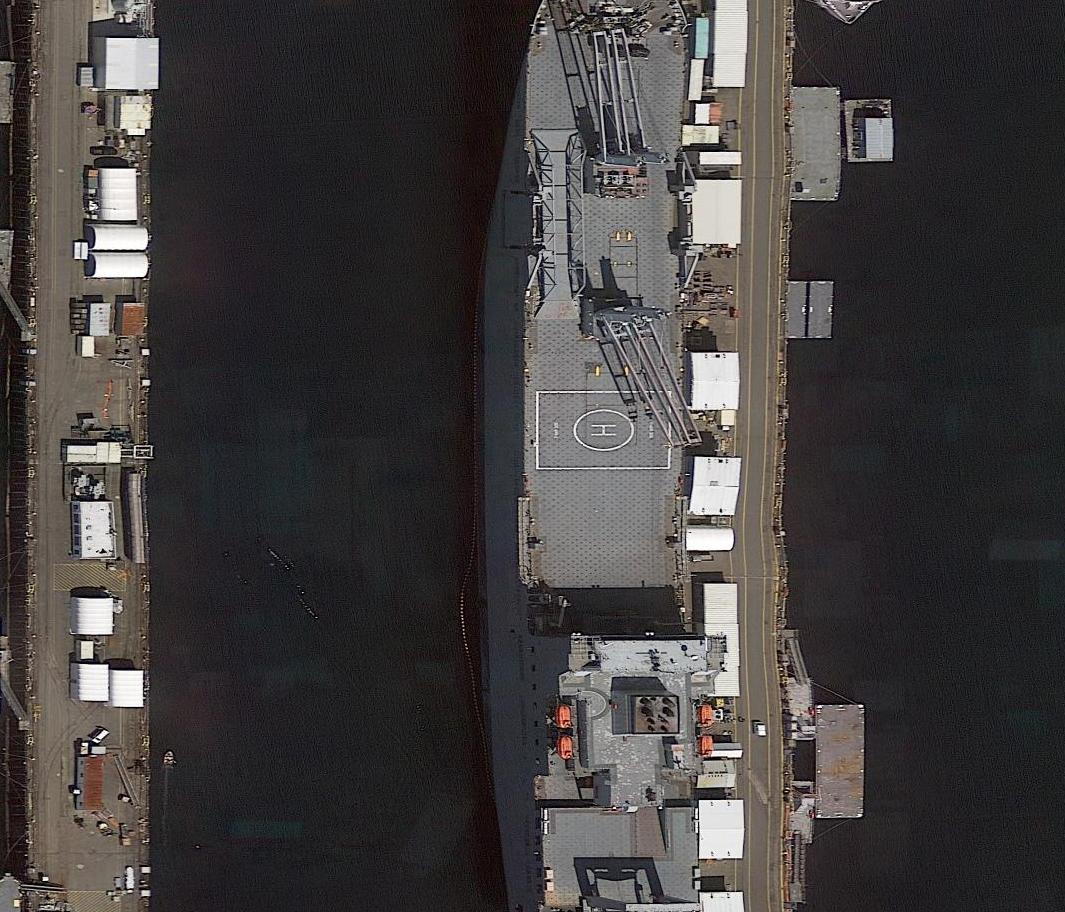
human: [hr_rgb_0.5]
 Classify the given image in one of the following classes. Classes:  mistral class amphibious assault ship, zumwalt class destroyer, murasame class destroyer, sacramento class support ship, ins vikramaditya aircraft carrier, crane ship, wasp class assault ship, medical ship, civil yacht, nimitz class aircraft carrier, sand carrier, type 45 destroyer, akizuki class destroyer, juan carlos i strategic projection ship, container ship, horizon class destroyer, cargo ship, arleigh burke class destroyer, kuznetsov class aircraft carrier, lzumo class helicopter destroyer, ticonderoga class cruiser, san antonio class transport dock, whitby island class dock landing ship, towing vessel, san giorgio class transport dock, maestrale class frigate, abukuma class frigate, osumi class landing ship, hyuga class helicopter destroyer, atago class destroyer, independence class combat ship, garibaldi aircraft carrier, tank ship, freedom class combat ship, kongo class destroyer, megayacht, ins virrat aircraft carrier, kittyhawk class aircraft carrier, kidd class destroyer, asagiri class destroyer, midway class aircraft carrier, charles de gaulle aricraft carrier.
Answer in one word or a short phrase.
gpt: Crane ship